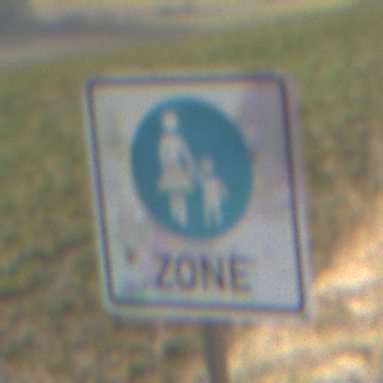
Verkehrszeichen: BeginnFussgaengerzone
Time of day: MorningAfternoon
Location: Outdoor (Nature)
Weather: PartlyCloudy
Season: NotSpecified
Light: Natural